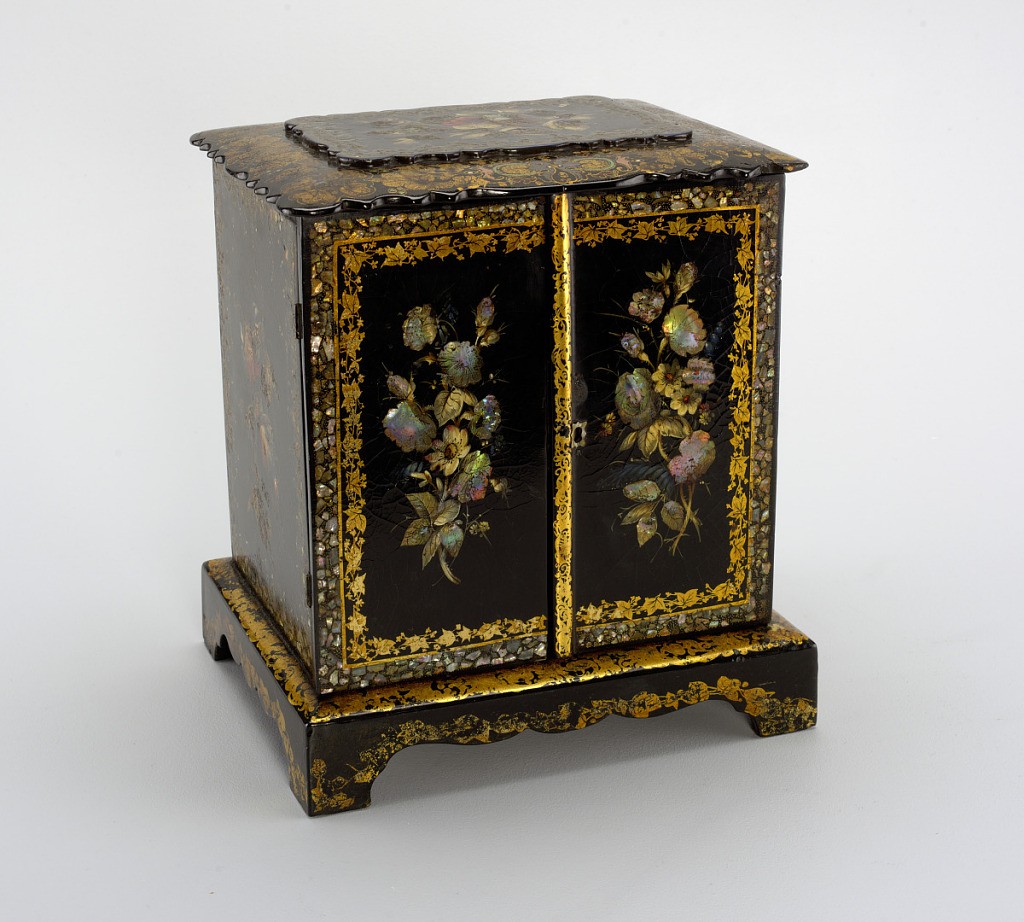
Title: Sewing cabinet
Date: mid-19th century
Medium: Papier maché, paint, gilt, ivory, mother-of-pearl
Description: Cabinet with two doors; front painted with floral arrangements on black background, surrounded by two frames, one of gilt foliage and the other of mother-of-pearl. Top with scalloped edge and decorated with colored foliage.